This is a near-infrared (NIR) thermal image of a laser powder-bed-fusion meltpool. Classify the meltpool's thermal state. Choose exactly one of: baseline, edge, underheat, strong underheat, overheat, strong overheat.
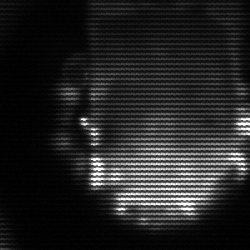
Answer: baseline